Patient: sex F, age 53
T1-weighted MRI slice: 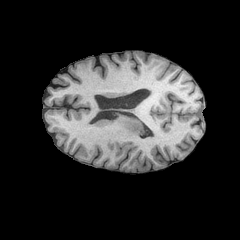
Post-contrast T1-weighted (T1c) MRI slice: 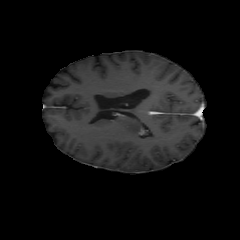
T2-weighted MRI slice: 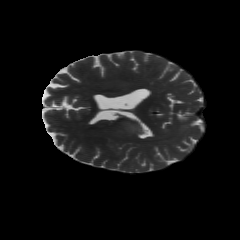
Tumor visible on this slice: yes
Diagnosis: Astrocytoma, IDH-wildtype
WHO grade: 3